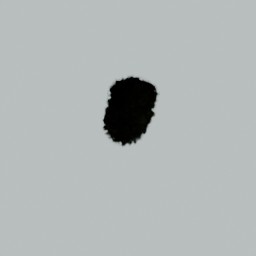
Label: nature